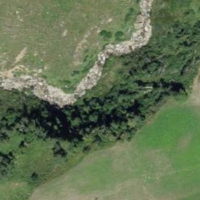
EUNIS habitat code: 24
Species observed at this site:
Astragalus australis